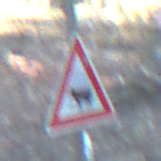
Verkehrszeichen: ViehtriebRechts
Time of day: MorningAfternoon
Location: Outdoor (Nature)
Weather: Clear
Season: NotSpecified
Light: Natural